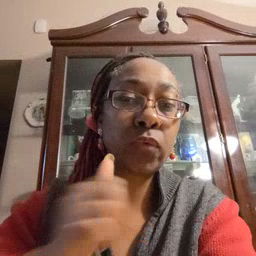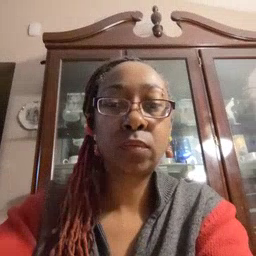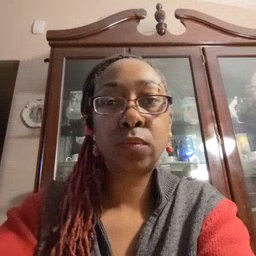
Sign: girl